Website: bh-photo
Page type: gifting
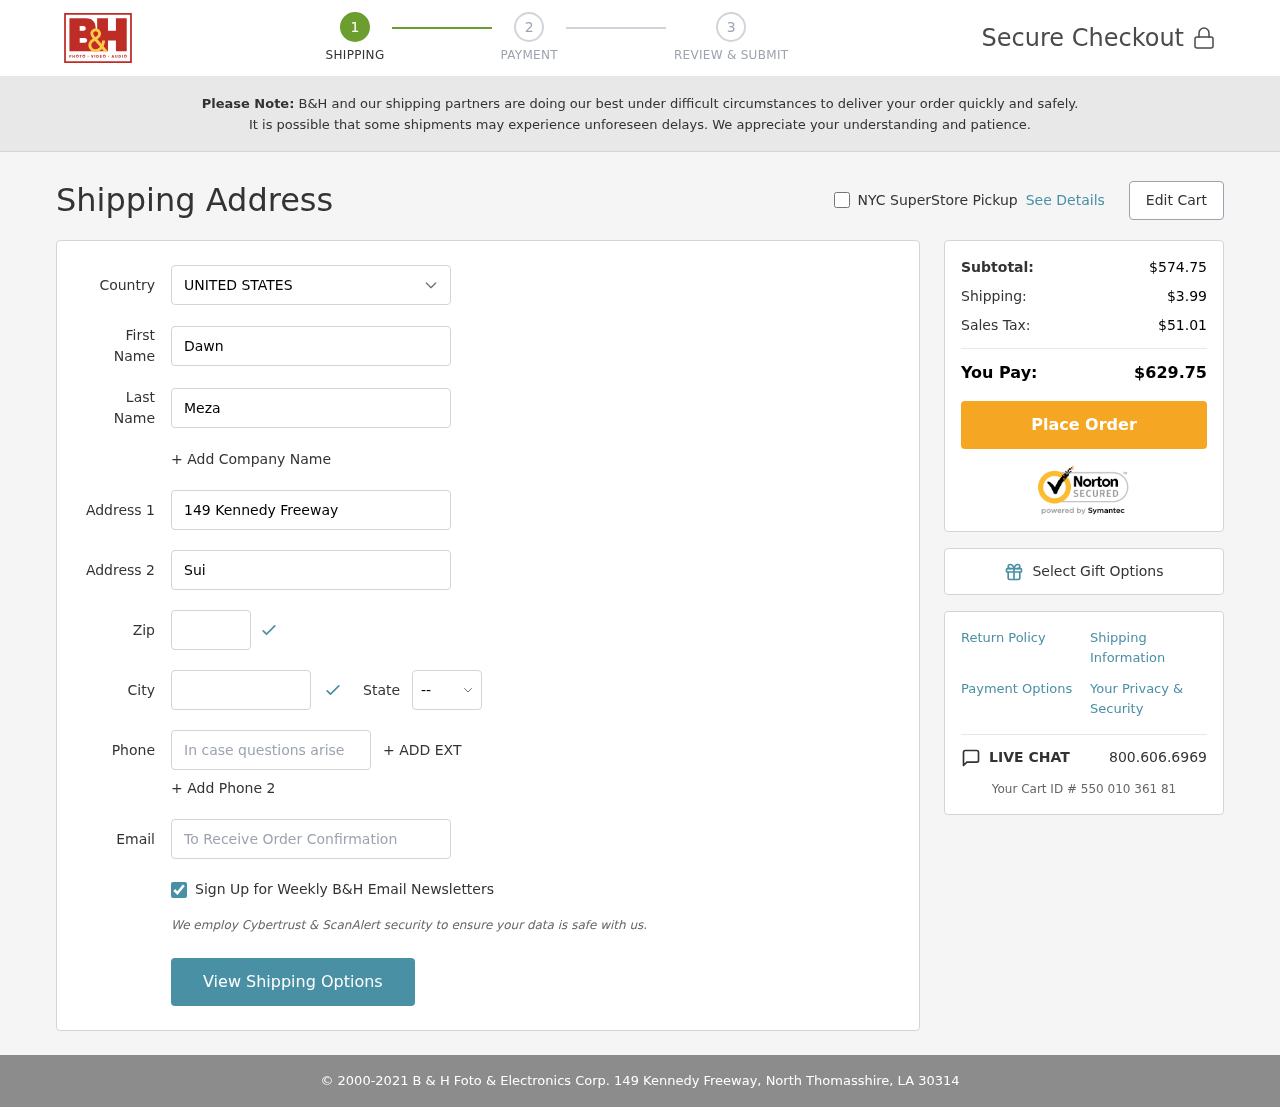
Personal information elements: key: PII_CITY
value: North Thomasshire
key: PII_COUNTRY
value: United States
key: PII_EMAIL
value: dawnmeza@gmail.com
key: PII_FIRSTNAME
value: Dawn
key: PII_LASTNAME
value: Meza
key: PII_PHONE
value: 4666534084
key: PII_POSTCODE
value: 30314
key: PII_STATE_ABBR
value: LA
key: PII_STREET
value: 149 Kennedy Freeway
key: PII_STREET2
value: Suite 735
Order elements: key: ORDER_SUBTOTAL
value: $574.75
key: ORDER_SHIPPING_COST
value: $3.99
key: ORDER_TAX
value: $51.01
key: ORDER_TOTAL
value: $629.75
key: ORDER_ID
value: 550 010 361 81